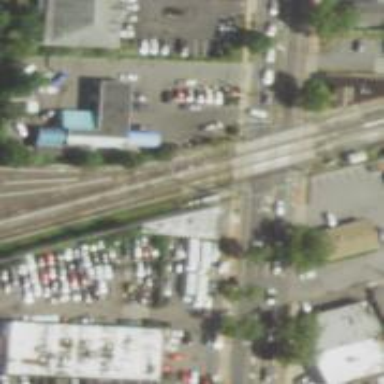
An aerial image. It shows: Railway crossing.